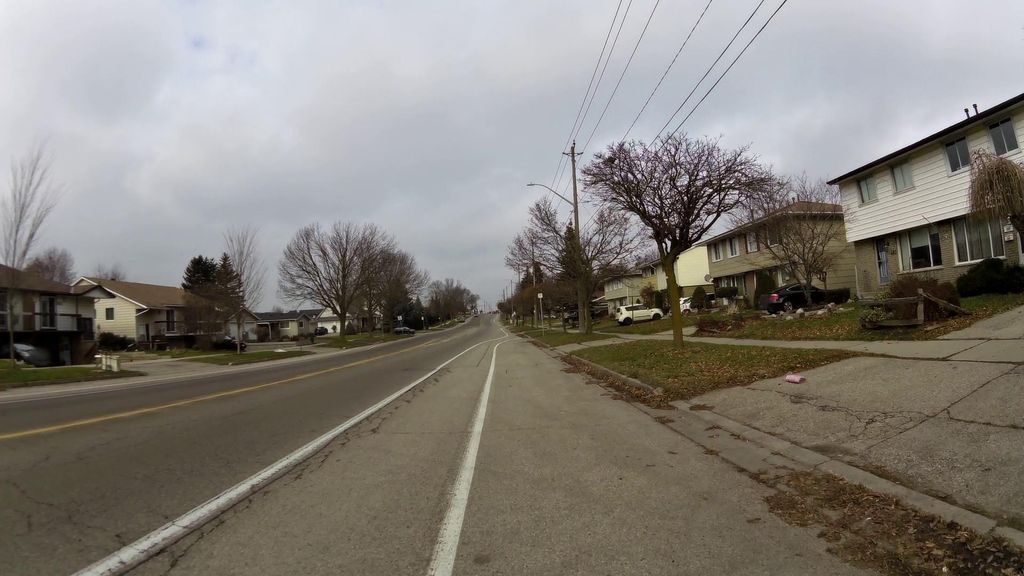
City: kitchener-waterloo